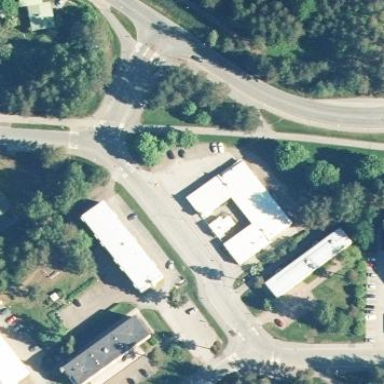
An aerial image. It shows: Retail area.